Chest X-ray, AP view. Patient: 33 years old, sex M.
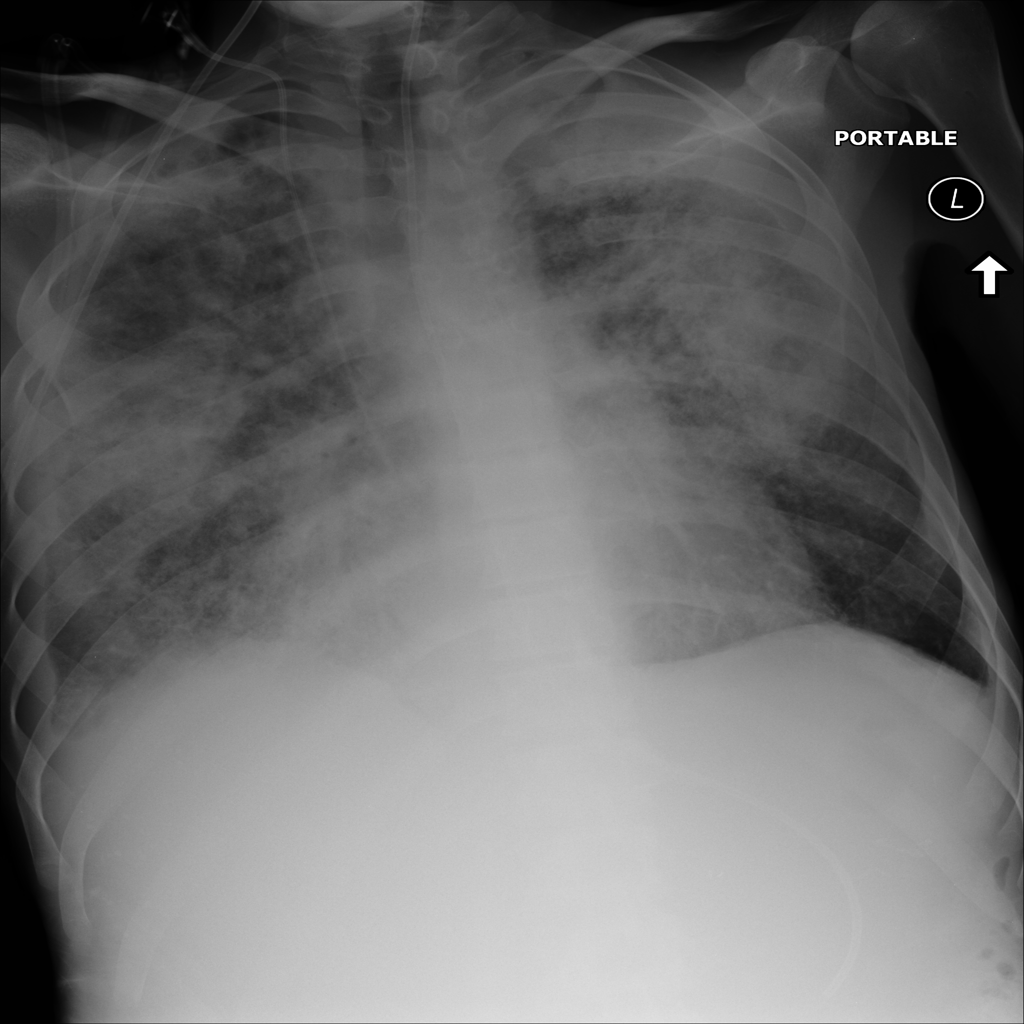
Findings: No Finding